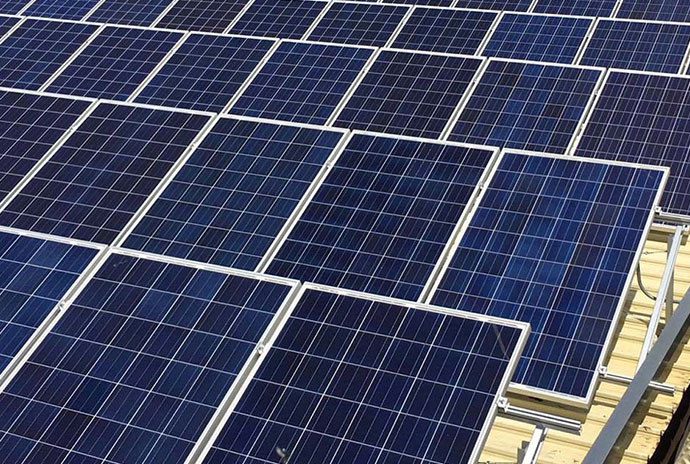
Label: Clean